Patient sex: F
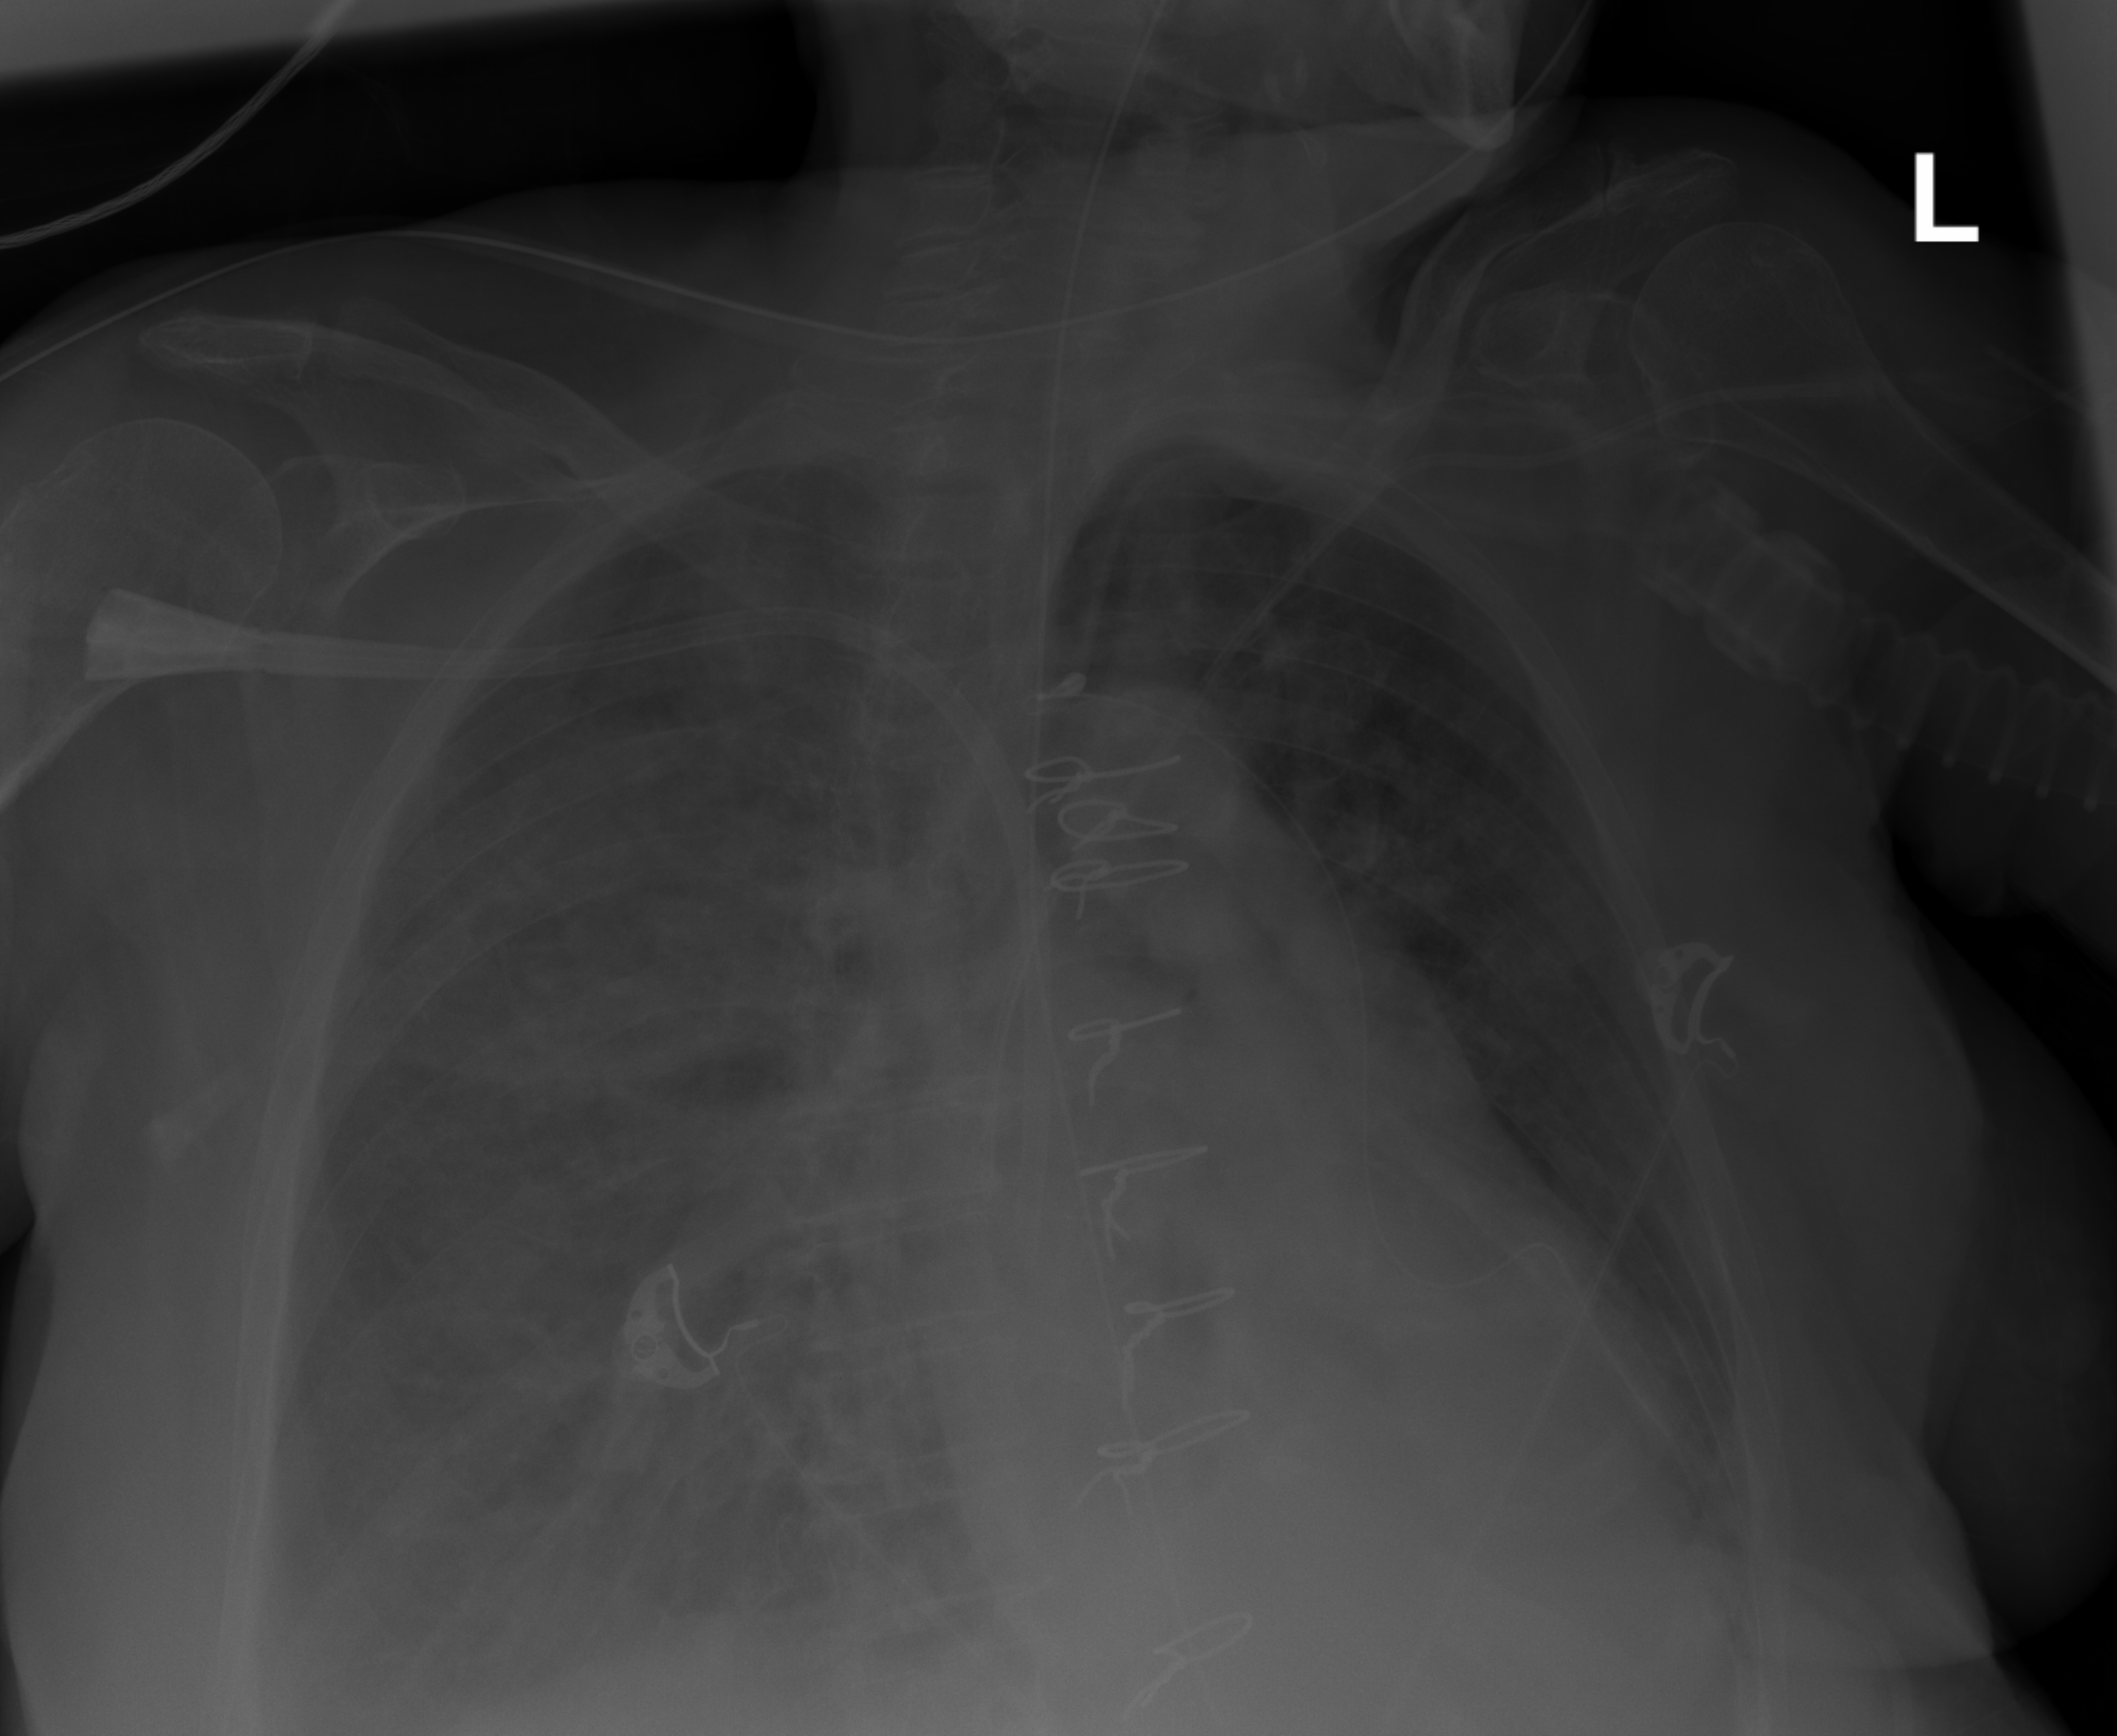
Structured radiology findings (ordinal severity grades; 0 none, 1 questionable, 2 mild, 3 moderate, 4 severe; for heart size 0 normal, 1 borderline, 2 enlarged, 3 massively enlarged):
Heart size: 0
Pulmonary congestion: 3
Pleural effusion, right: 3
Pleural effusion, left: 2
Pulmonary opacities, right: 2
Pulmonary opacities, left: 2
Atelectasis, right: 2
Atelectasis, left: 0